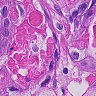
Metastatic tissue present: yes